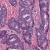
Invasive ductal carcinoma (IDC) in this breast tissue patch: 0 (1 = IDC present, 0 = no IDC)